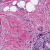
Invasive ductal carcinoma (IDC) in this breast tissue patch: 0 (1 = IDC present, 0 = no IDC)